Question: In my Admin panel on site i can upload photo... I want make form where i must write post and upload photo.
When i write some post and upload some photo, it save photo to server and save post to database.
I ALLREADY HAVE THIS.
And i want do this:
When it save photo and save post, it shoud log me to facebook and send post to site where Im admin.
Prease look to this image
I
I
V

And now: can you help me pls?
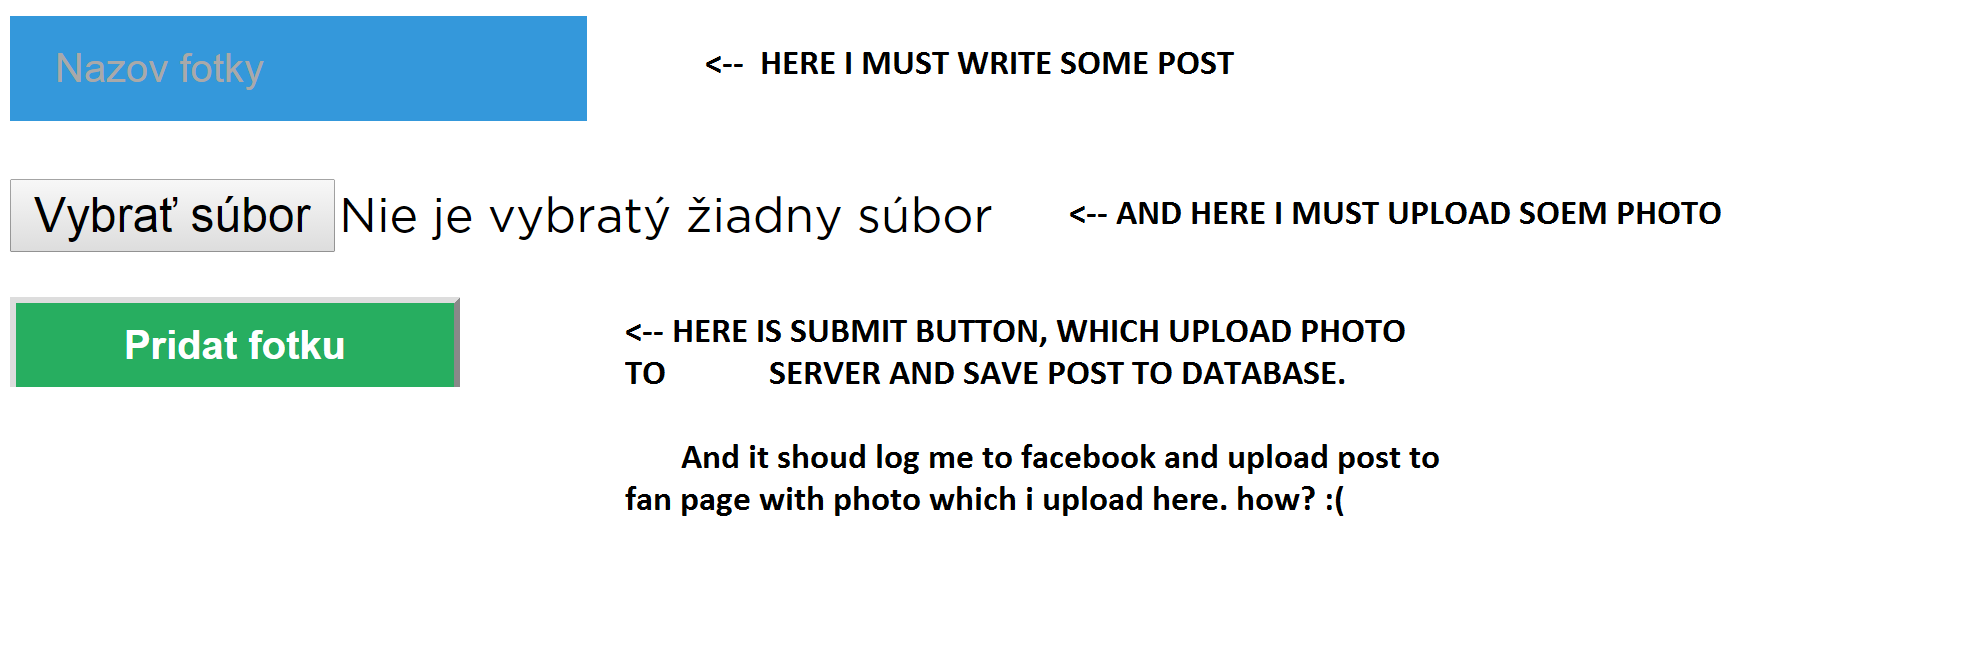
Answer: Based on my knowledge of the facebook API (which granted is not fluent) this isn't exactly possible, it'd be a pretty big security risk.